Field crop: maize
Growth stage: 2
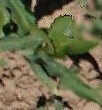
Species: maize